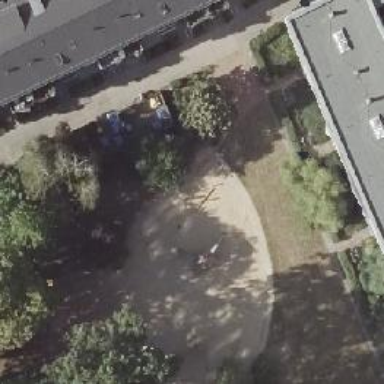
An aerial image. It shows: Playground area for leisure activities on the land.